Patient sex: F
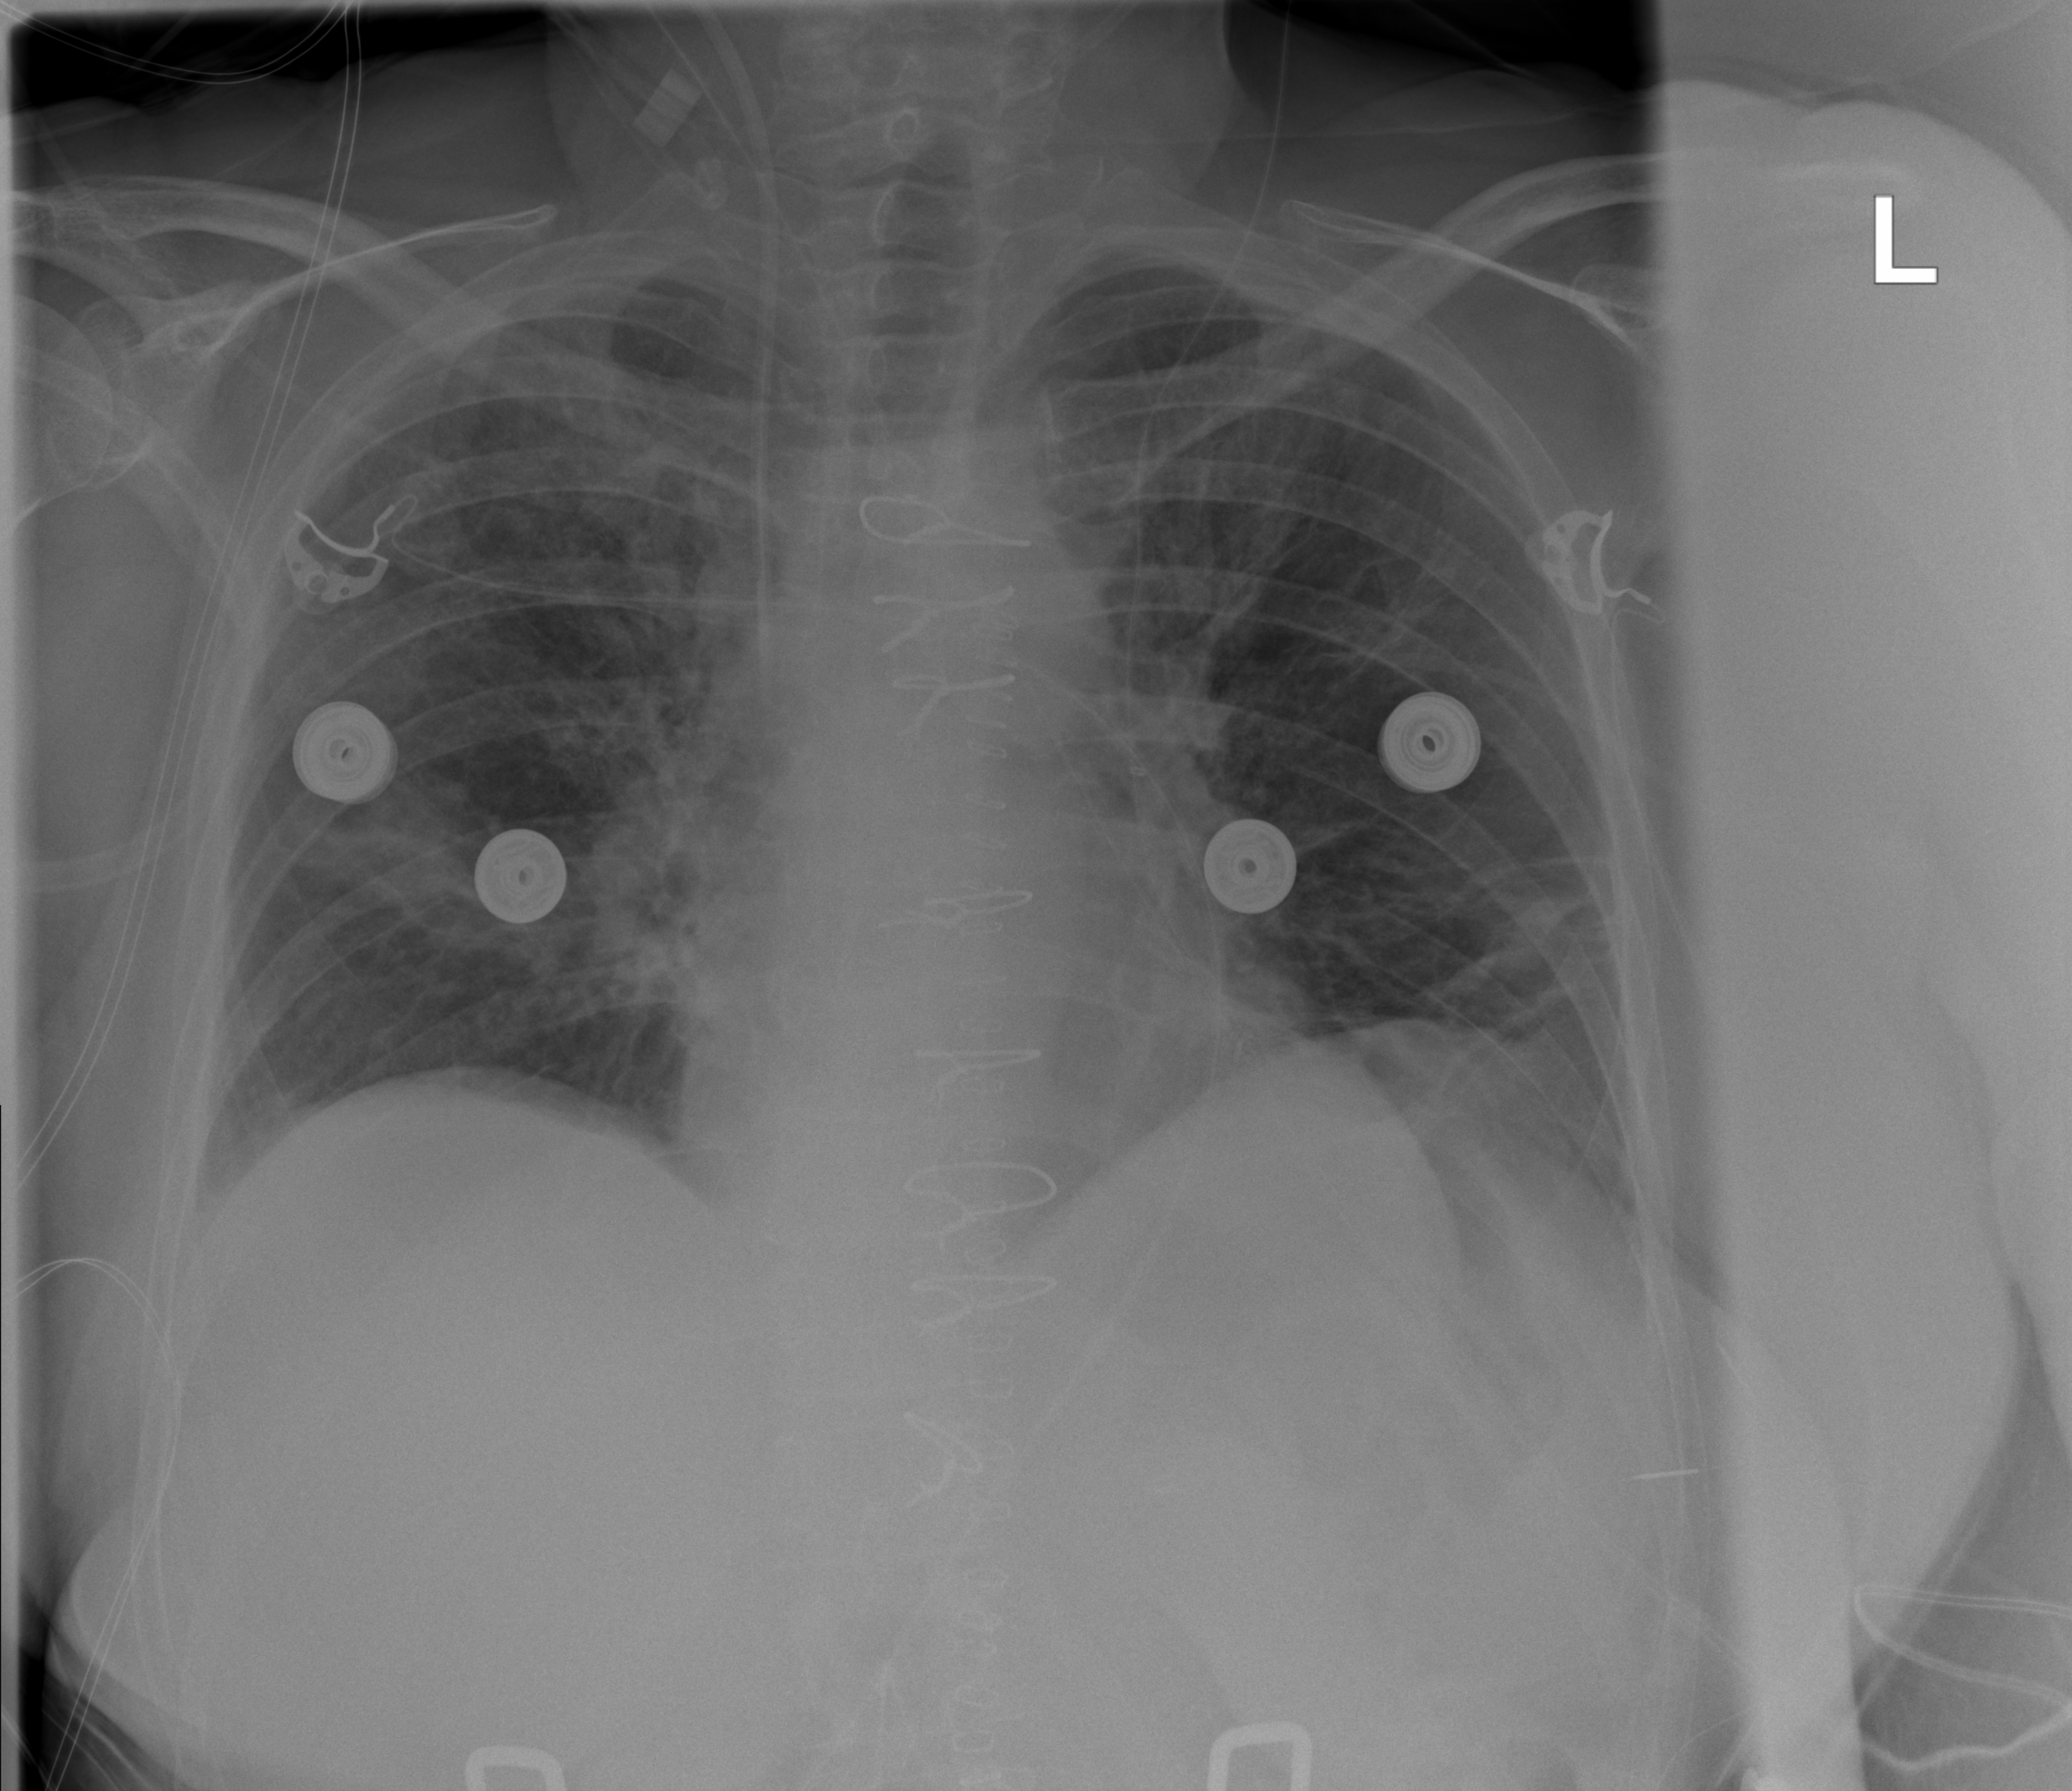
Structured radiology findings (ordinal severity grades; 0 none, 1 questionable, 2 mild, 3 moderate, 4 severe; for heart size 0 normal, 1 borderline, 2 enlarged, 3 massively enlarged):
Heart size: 0
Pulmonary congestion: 1
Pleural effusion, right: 1
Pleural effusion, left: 0
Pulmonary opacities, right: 2
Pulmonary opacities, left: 0
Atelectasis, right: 2
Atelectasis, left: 2